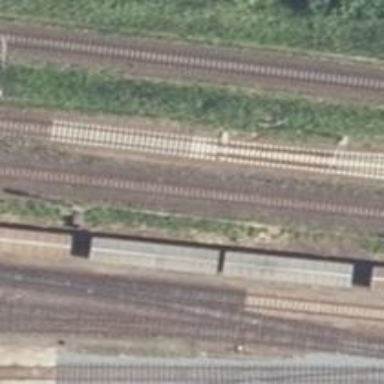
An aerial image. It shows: Railway switch.